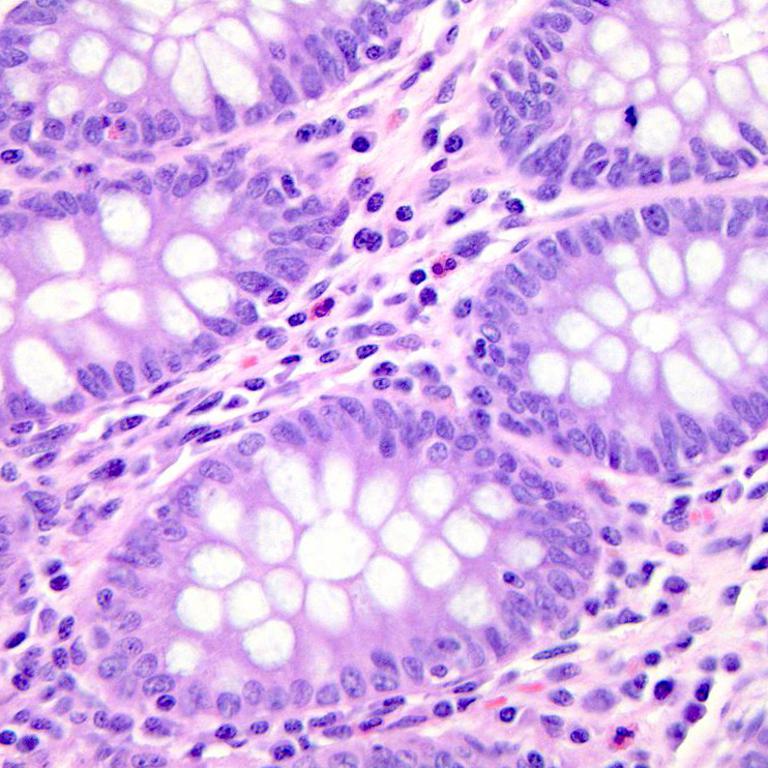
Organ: colon
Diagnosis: benign